Question: I'm having problem reading text file into R. The text file has 8 columns and a header which looks exactly like this:
'''
ID 1990 1991 1992 1993 1994 1995 1996
A 36.88 45.48 52.46 111.31 138.45 121.09 122.62
B 19.11 27.97 37.14 47.68 60.78 35.84 38.64
C 56.21 74.94 92.3 118.62 138.13 104.65 113.98
D 30.48 51.54 61.57 99.87 80.9 84.97 99.34
'''
When I do the following, I get the error
'''
> extra<- read.table("extrab.txt", header=T, sep=" ")
Error in make.names(col.names, unique = TRUE) :
invalid multibyte string at '<ff><fe>I'
'''
So I tried adding fileEnconding
'''
> extra<- read.table("extrab.txt", header=T, sep=" ", fileEncoding="UCS-2LE")
'''
This worked, but I ended up with a dataframe with one variable where ID to 1996 was treated as one column. Would there be a way to solve this?
I'm adding few more lines on this problem, because I found a different error when I tried to import the file through R

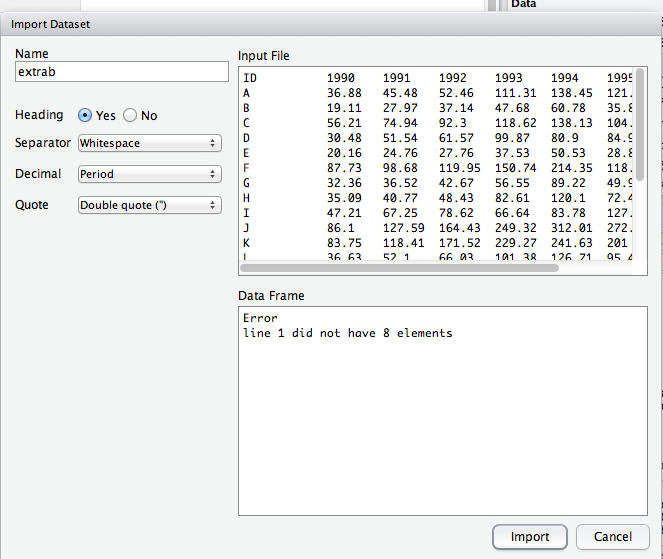
Answer: As per this <URL> question, the error you're getting seems to be related to file encoding.
## Option 1:
You likely just need to figure out the right file encoding to use.
Example:
'''
extra<- read.table("extrab.txt", header=T, sep=" ", fileEncoding="latin1")
'''
## Option 2:
You can try opening the file in Notepad/whatever text editor and then "save as" using a a common format like ANSI, Unicode or UTF-8.
In Windows Notepad, notice there's an "Encoding" dropdown when you SaveAs. ANSI should work fine.